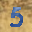
Label: 5